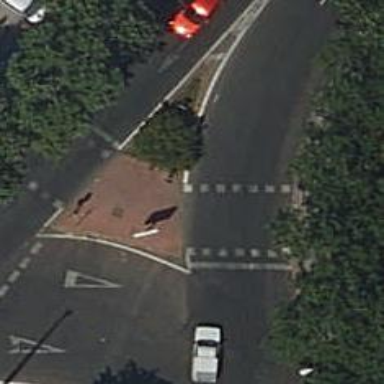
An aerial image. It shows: Footway with marked crossing. The surface is asphalt.